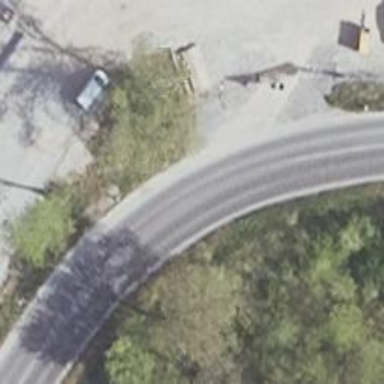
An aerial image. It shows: Asphalt road classified as primary highway.